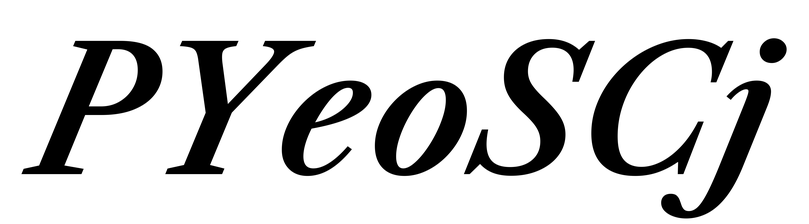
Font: LibreCaslonText-Italic_SemiBold_Italic